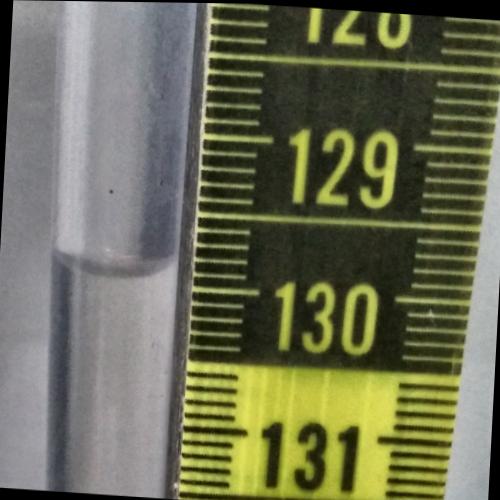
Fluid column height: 129.9 cm